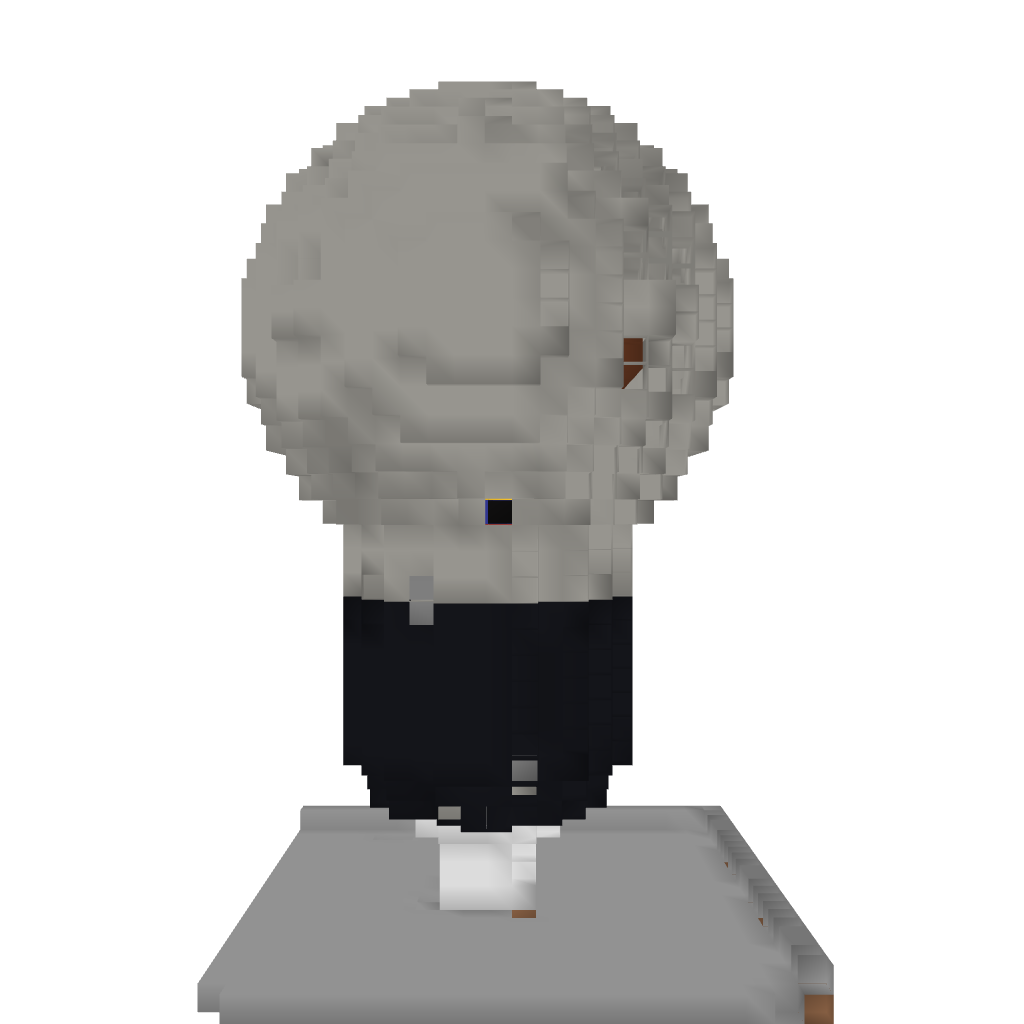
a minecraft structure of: Giant Working Redstone Lightbulb!